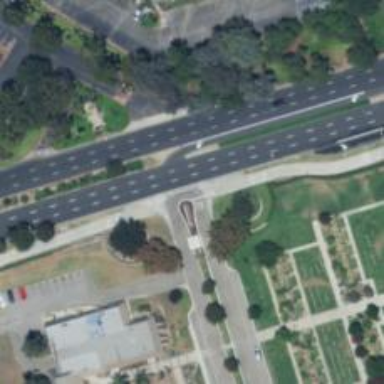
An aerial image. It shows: Unmarked crossing on cycleway road.